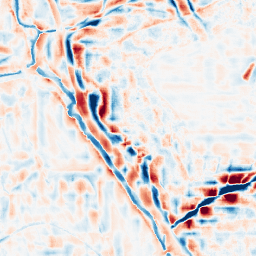
Category: wavelet
Decomposition family: wavelet_reverse_biorthogonal
Decomposition parameters: wavelet: rbio4.4
level: 4
Upsampling method: quintic
Upsampling parameters: scale: 4
Upsampling scale: 4